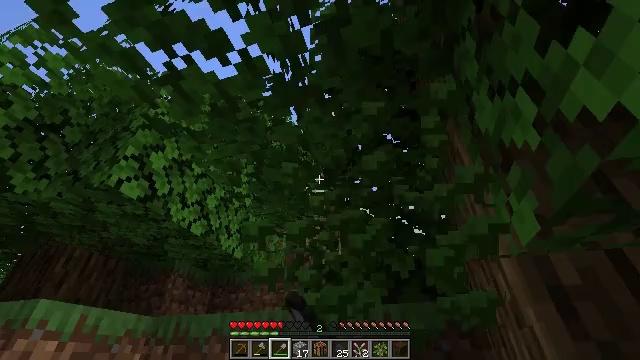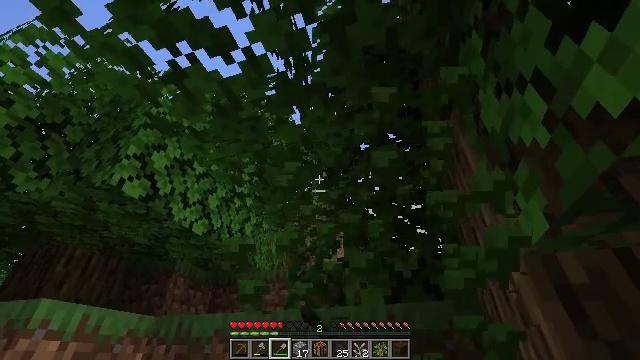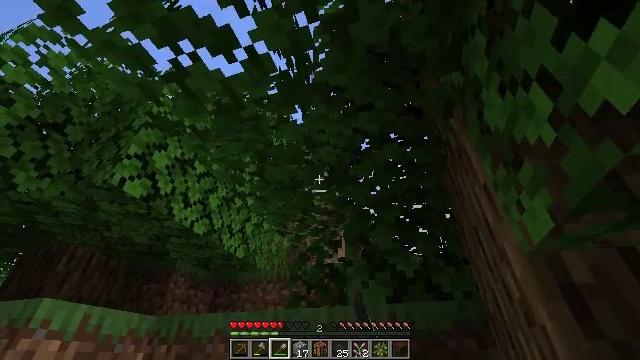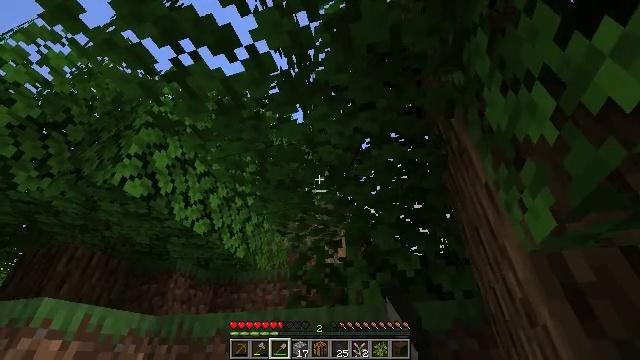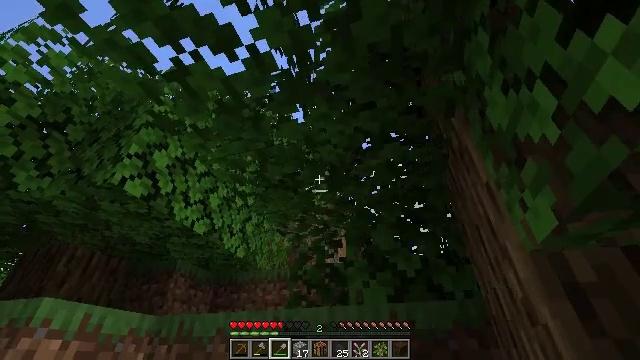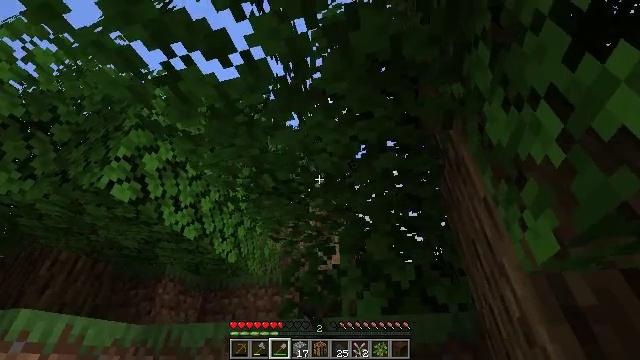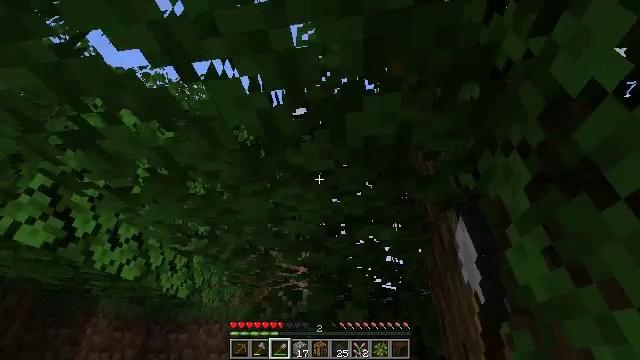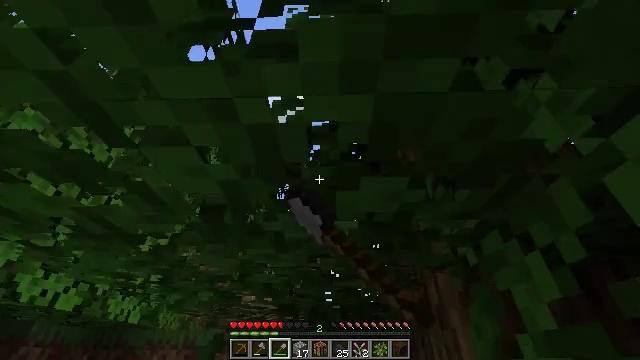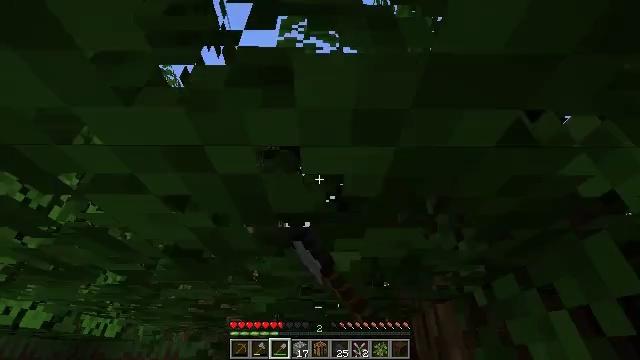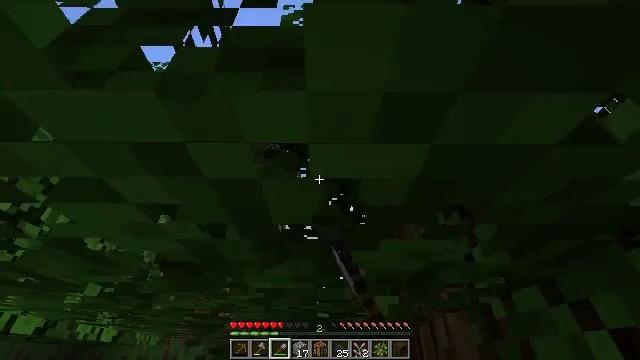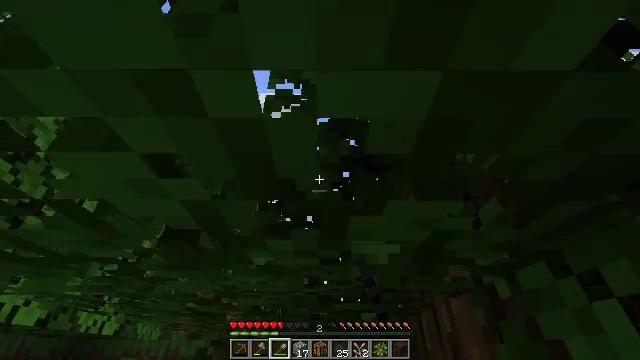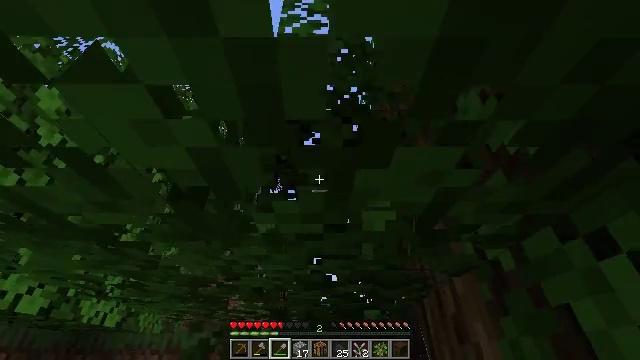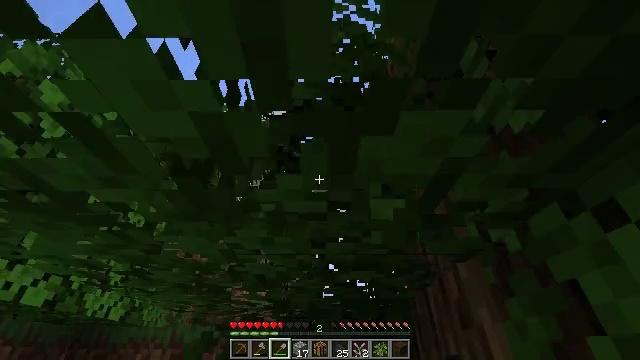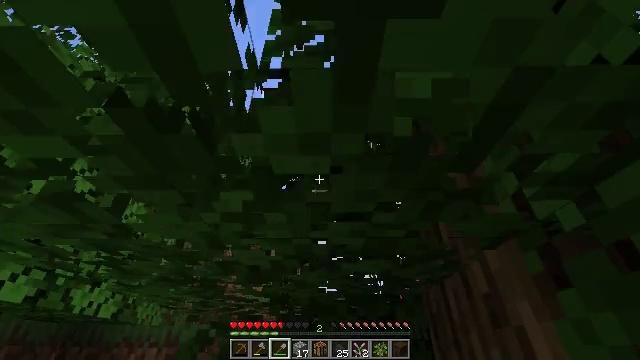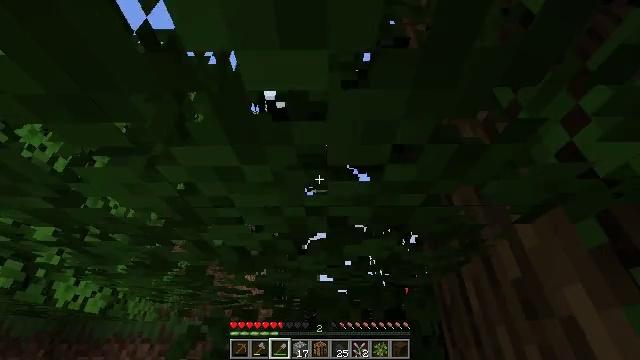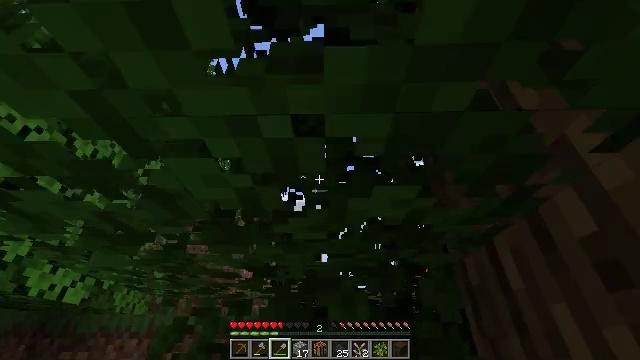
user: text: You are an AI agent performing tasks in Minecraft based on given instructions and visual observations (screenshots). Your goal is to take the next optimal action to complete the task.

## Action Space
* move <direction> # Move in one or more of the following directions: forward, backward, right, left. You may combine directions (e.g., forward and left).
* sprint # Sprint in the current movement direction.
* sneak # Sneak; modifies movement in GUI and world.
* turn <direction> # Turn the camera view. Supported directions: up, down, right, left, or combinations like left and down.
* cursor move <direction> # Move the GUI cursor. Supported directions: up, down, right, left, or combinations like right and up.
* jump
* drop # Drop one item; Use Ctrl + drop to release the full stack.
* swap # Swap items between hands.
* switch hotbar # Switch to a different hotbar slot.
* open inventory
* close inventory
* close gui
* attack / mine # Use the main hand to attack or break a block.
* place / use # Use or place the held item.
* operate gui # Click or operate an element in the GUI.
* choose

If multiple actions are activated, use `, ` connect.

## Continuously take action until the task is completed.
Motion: motion action
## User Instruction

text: Mine seagrass underwater.
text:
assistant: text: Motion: attack / mine
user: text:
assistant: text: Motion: attack / mine
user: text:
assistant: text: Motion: attack / mine
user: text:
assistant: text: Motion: attack / mine
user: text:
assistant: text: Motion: move forward, turn right, attack / mine, jump
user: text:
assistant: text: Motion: move forward, turn right, attack / mine, jump
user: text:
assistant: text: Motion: move forward, turn right, attack / mine, jump
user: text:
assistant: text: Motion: move forward, turn right, attack / mine, jump
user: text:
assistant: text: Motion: move forward, attack / mine, jump
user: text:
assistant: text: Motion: move forward, jump
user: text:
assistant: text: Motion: move forward, jump
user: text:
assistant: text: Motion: move forward, jump
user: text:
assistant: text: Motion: move forward
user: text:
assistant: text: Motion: move forward
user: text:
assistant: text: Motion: move forward
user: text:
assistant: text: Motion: move forward, turn left
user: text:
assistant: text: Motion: move forward, turn left
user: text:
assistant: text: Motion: move forward, turn left and down
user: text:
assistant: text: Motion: move forward, turn left and down
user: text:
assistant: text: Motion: move forward, turn left and down
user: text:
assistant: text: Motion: move forward, turn left and down
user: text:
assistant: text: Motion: move forward, turn left and down
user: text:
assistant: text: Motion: turn left and down
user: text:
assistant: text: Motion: turn left and down
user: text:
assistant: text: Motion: turn left and down
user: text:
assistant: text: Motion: turn left and down
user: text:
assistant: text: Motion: turn left and down
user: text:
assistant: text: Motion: turn left
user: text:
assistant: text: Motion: no_op
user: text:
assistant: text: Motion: no_op